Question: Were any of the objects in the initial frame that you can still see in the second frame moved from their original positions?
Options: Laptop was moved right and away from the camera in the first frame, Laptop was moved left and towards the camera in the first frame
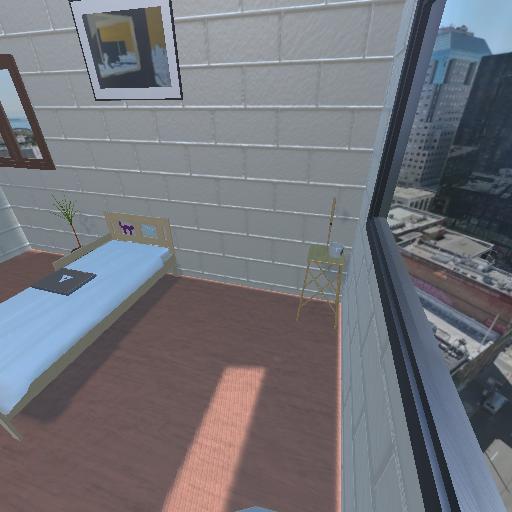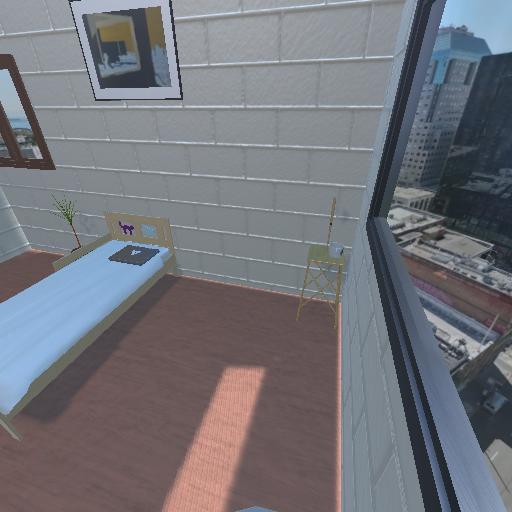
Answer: Laptop was moved right and away from the camera in the first frame